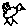
Label: bird